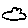
Label: cloud